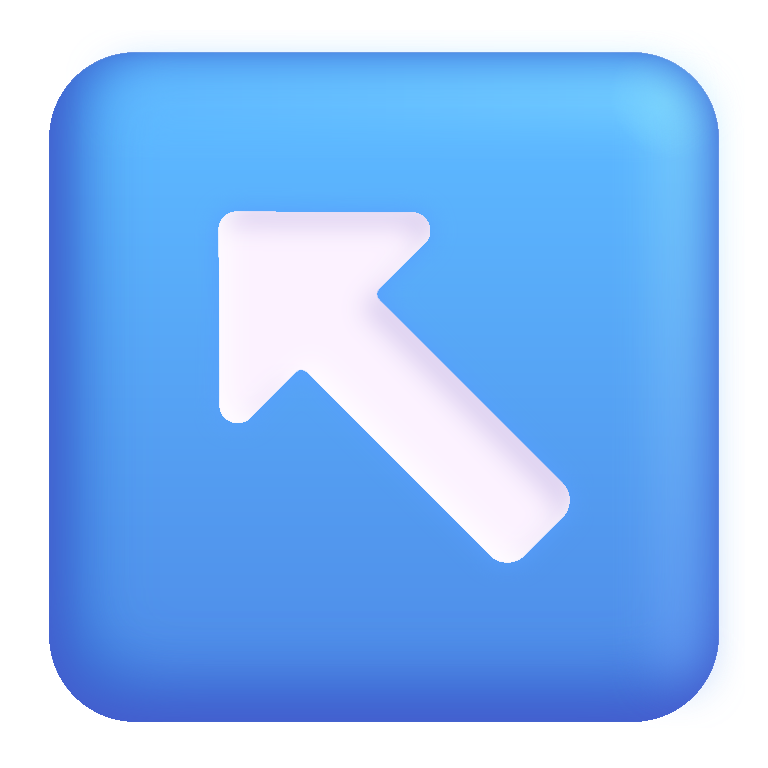
up left arrow color